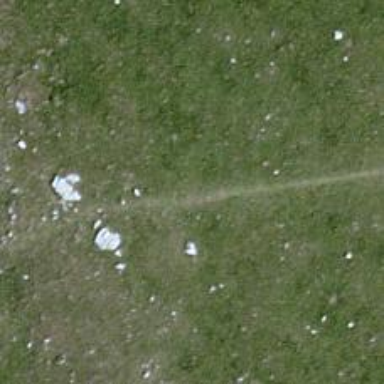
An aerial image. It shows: Path.